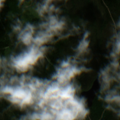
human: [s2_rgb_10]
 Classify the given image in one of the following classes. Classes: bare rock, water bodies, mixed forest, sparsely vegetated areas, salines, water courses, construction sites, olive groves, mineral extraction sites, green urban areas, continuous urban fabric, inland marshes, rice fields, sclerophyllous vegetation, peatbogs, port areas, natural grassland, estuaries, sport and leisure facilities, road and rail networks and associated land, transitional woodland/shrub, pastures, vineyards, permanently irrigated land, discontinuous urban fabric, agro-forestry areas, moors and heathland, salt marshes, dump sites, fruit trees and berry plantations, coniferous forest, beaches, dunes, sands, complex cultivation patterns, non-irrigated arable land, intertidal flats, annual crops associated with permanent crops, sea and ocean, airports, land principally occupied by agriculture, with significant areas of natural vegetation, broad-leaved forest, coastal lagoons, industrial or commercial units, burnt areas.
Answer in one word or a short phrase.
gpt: coniferous forest, mixed forest, transitional woodland/shrub